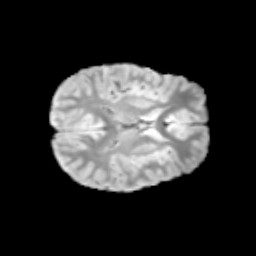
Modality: T2w
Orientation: axial
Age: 9
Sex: male
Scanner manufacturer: siemens
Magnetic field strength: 3 T
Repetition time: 3.8 s
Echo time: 0.07 s